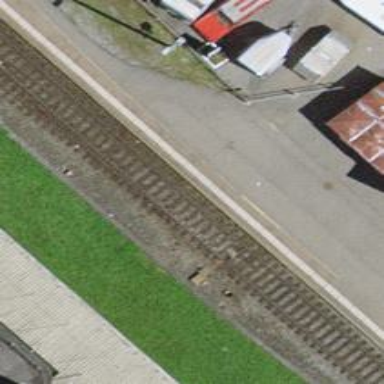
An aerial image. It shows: Railway switch.